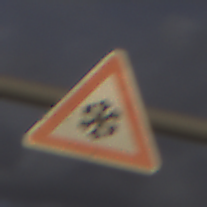
Verkehrszeichen: SchneeOderEisglaette
Umgebung: Outdoor, Suburban
Tageszeit: MorningAfternoon
Wetter: PartlyCloudy
Licht: Natural
Jahreszeit: NotSpecified
Kontrast: LowContrast